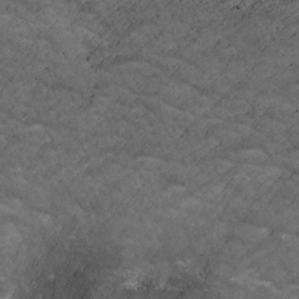
Label: non_frost